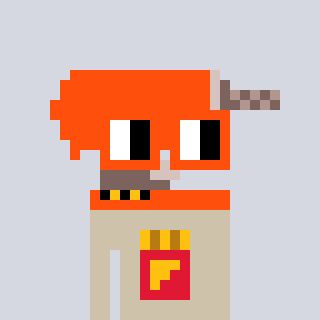
a pixel art character with square orange glasses, a drill-shaped head and a bege-colored body on a cool background